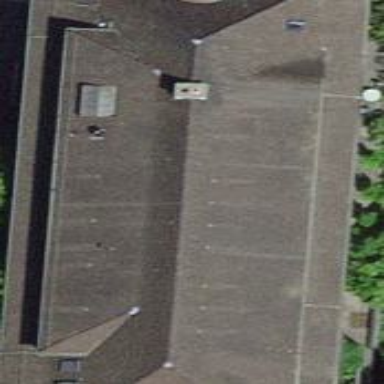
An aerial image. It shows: Government office.